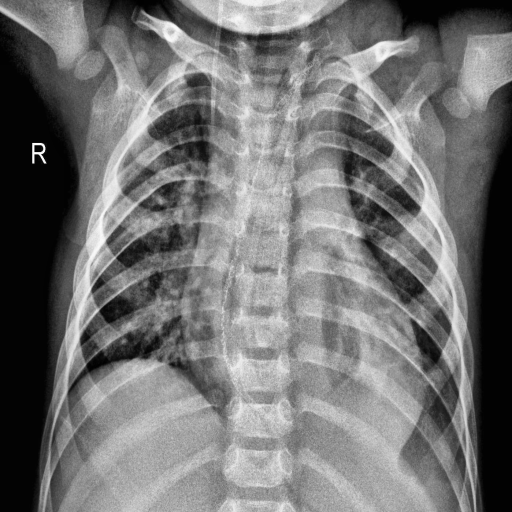
Finding: PNEUMONIA